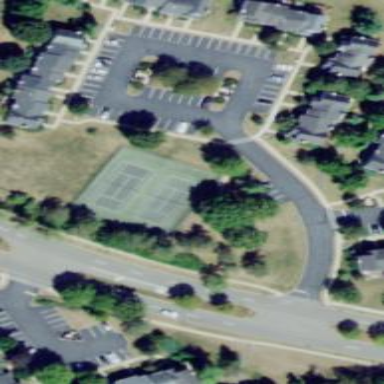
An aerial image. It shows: Tennis court on pitch.